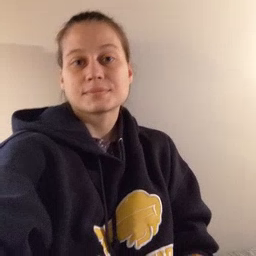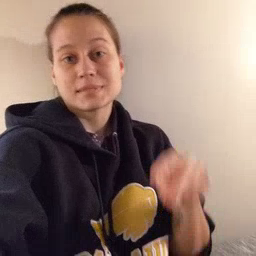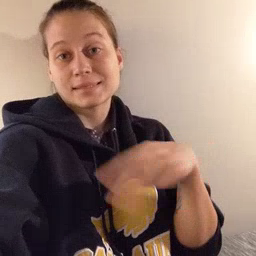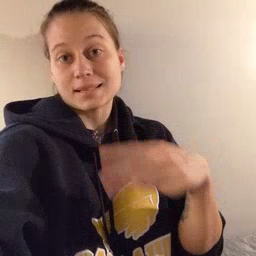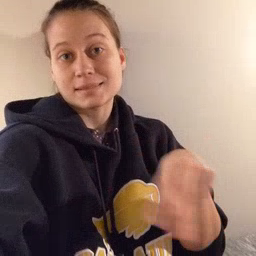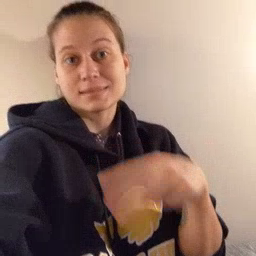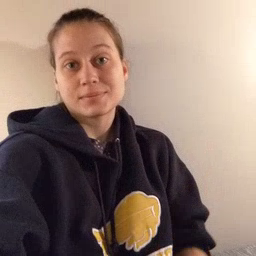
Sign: dance